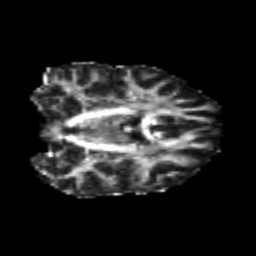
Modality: FA
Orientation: coronal
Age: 25
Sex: female
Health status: healthy
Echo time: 0.074 s